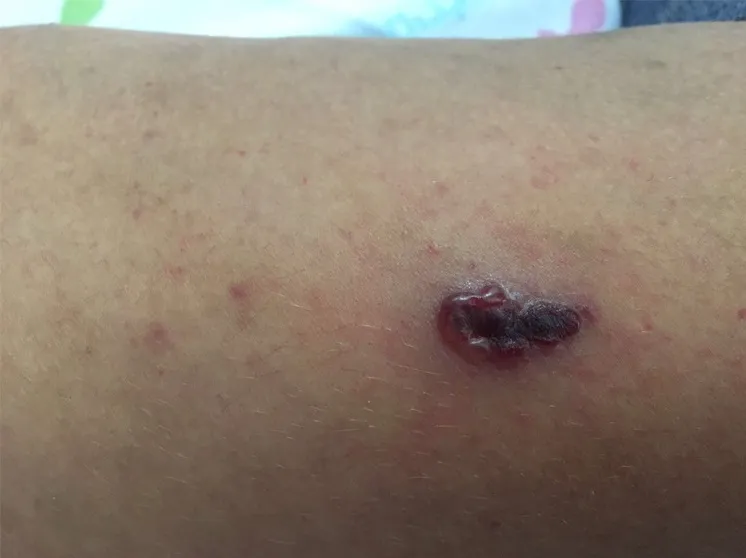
Hemorrhagic vesicle with a necrotic center on the arm of an 11-year-old girl with CVID, consistent with varicella-zoster virus infection. CVID, common variable immunodeficiency.
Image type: medical_photograph (skin_photograph)